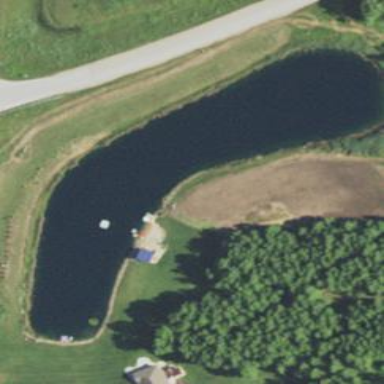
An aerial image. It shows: Pond with natural water.